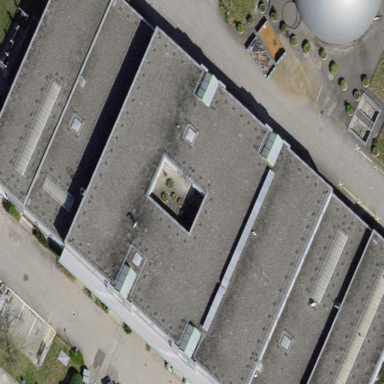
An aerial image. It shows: Industrial building.